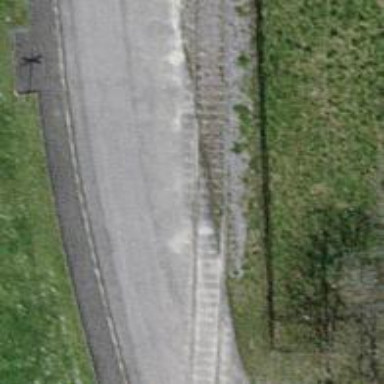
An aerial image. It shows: Single railway spur track.